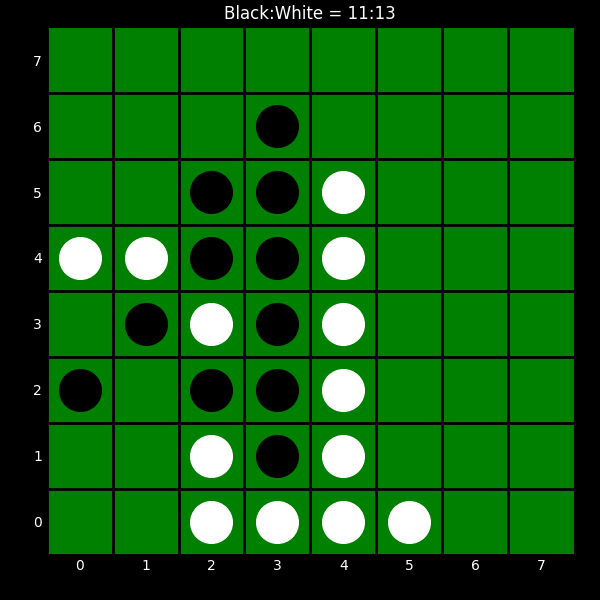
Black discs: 11
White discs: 13